Question: I am reading in network data from a .txt file to create a graph using Boost Graphs Library.
The format of the data is:
'''
[num_nodes] [num_edges]
[source_node] [target_node]
[from_node] [to_node] [arc_weight_1] [arc_weight_2]
...
[from_node] [to_node] [arc_weight_1] [arc_weight_2]
'''
For example,
'''
2<PHONE>
2<PHONE>
1 2 <PHONE>
...
2<PHONE> 389 389
'''
In the following code snippet, I am initialising an array of pairs to store the from/to node pair of each edge.
'''
std::ifstream infile("USA.txt");
infile >> num_nodes_ >> num_edges_ >> source_ >> target_;
std::pair<int, int> edge_pairs_array[num_edges_];
'''
However, the last line gives me this error:

I can't figure out why. It can't be because 733846 elements is too large for an array.
As a sanity check, I wrote this in a separate file and it runs with no problems:
'''
int main() {
std::ifstream infile("USA.txt");
int num_nodes, num_edges, source, target, u, v, x, y;
infile >> num_nodes >> num_edges >> source >> target;
std::pair<int, int> edge_pairs_array[num_edges];
for (int i = 0; i < num_edges; i++) {
infile >> u >> v >> x >> y;
edge_pairs_array[i] = std::make_pair(u, v);
}
return 0;
}
'''
What's going on here?
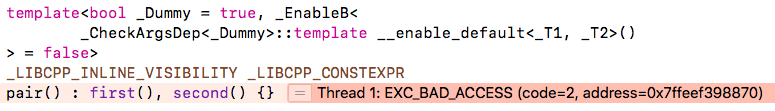
Answer: The size of 'edge_pairs_array' is probably about 5.6 MB. It is an automatic variable, and is therefore allocated on what is called the "stack". The size of the stack varies between systems, but is usually one to few MB on desktop systems. What is most likely is that you've had a "stack overflow".
Solution is to allocate such large objects from the free-store. The simplest way to allocate an array from the free-store is to use 'std::vector'.
The program is ill-formed in standard C++, since 'num_edges_' is not a compile time constant. Only compile time constants can be used as the size of an automatic array.